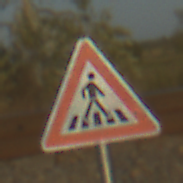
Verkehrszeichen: FussgaengerueberwegLinks
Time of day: SunriseSunset
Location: Outdoor (RoadRail)
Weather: Clear
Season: NotSpecified
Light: Natural